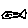
Label: fish